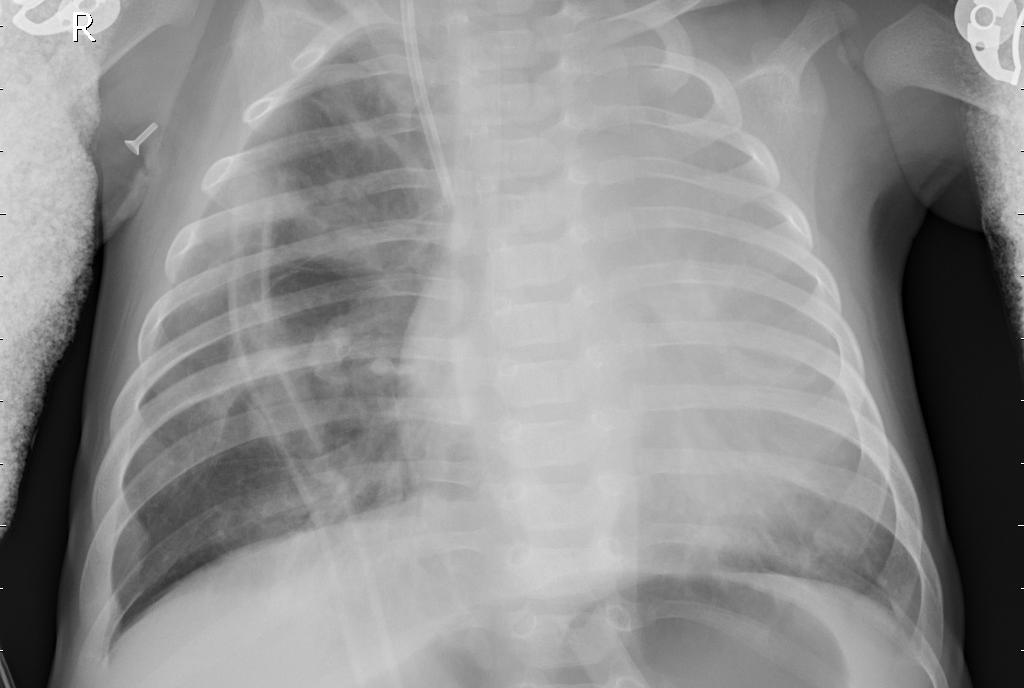
Diagnosis: PNEUMONIA